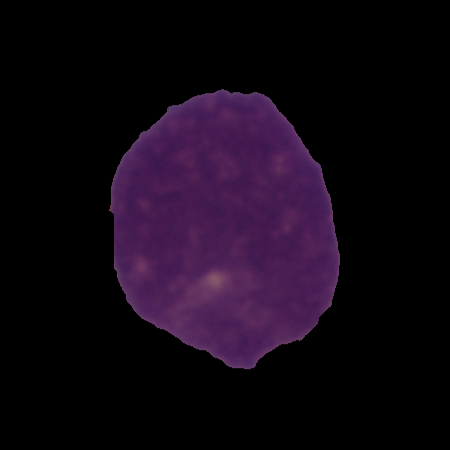
Label: cancer